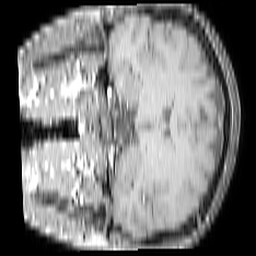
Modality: T1w
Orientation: coronal
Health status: ill
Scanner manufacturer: philips
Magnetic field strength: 3 T
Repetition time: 0.3787 s
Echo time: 0.002908 s